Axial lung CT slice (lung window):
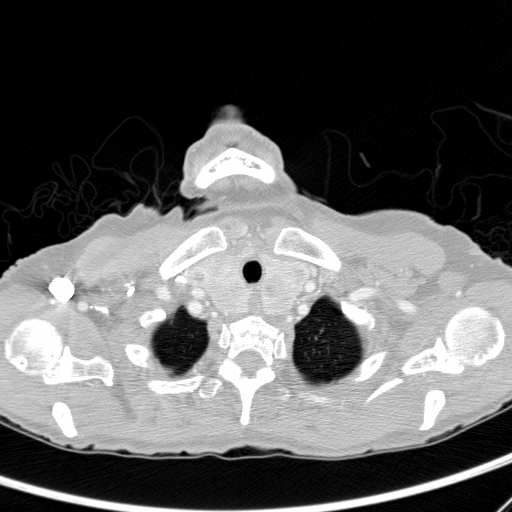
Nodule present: no